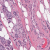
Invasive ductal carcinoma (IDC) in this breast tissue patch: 1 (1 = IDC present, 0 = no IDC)